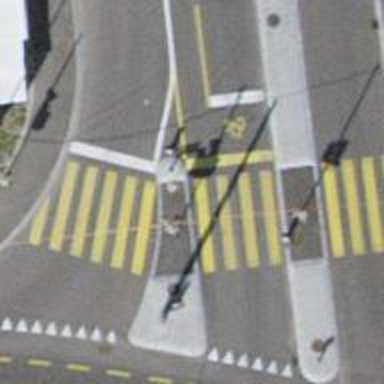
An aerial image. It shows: Road with traffic signals.